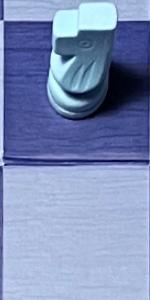
Label: Empty